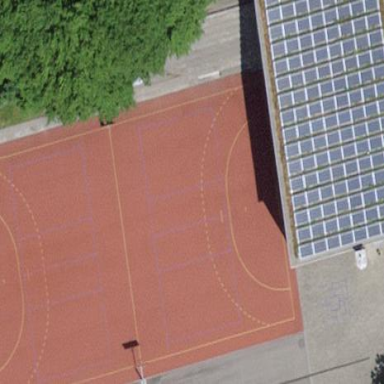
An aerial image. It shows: Basketball court on pitch.